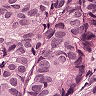
Metastatic tissue present: yes